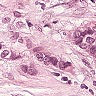
Metastatic tissue present: yes